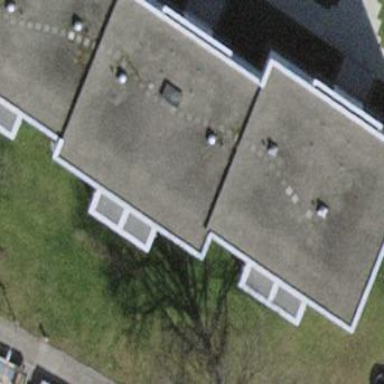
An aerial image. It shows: Flat-roofed building.